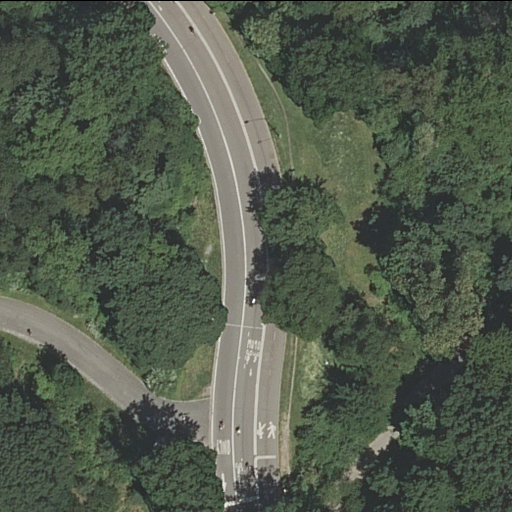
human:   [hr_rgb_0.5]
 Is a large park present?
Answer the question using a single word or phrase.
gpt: yes

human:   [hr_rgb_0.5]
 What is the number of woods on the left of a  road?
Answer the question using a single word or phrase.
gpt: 0

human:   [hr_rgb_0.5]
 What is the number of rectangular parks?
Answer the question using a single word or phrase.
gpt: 1

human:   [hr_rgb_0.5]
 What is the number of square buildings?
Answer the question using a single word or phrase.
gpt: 0

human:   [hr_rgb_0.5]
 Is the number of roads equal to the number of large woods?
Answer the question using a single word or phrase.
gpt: no

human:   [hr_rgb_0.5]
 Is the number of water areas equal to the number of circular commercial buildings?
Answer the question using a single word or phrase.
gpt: yes

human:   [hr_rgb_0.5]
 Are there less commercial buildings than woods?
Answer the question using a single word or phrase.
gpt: yes

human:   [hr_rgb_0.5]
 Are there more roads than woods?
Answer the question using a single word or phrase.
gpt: yes

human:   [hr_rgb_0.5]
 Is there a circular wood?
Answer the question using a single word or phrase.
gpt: no

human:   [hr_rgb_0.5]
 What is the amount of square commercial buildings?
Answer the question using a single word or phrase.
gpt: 0

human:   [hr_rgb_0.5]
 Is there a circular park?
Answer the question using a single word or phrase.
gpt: no

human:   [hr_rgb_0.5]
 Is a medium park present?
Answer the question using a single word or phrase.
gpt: no

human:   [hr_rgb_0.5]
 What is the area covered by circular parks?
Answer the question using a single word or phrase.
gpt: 0m2

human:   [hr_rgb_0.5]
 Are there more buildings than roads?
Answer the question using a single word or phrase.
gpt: no

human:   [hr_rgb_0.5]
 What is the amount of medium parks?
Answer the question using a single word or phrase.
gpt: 0

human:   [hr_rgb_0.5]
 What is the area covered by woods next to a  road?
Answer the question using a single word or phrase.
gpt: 7301m2

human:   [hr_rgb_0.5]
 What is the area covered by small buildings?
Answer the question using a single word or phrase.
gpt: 0m2

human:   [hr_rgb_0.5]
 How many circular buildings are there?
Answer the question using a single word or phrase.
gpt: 0

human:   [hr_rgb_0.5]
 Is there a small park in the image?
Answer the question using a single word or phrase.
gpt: no

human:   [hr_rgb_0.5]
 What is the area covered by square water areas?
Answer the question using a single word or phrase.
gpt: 0m2

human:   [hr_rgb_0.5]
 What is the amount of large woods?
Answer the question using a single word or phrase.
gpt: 1

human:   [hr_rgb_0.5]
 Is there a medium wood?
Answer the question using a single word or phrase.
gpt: no

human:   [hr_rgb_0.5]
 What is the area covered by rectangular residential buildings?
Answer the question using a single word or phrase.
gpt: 0m2

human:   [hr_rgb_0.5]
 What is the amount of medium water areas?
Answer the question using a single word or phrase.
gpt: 0

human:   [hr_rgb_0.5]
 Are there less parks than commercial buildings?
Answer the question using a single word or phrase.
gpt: no

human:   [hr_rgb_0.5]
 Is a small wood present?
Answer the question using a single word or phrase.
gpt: no

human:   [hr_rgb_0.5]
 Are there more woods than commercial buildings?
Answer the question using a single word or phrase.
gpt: yes

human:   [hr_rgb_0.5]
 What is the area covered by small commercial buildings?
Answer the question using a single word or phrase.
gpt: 0m2

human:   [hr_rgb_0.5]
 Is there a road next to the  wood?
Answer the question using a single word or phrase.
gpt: yes

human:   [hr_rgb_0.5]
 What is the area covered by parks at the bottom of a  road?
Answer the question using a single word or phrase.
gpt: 10633m2

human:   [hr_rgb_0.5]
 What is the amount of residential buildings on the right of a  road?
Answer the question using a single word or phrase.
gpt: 0

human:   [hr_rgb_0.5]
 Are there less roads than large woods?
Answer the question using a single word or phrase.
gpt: no

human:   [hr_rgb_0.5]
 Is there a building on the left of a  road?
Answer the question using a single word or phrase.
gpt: no

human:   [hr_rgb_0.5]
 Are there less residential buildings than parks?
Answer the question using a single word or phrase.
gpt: yes

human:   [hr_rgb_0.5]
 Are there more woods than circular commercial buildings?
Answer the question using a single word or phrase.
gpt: yes

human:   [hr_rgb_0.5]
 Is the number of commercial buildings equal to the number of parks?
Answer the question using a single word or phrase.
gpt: no